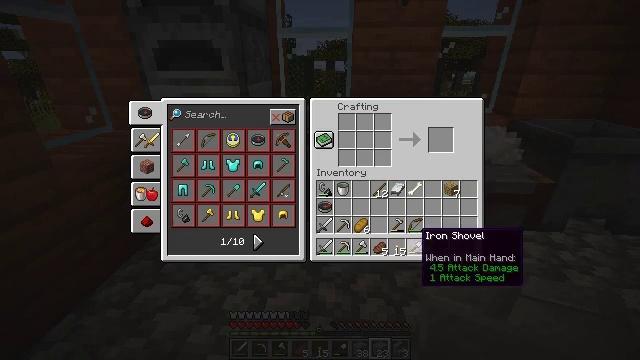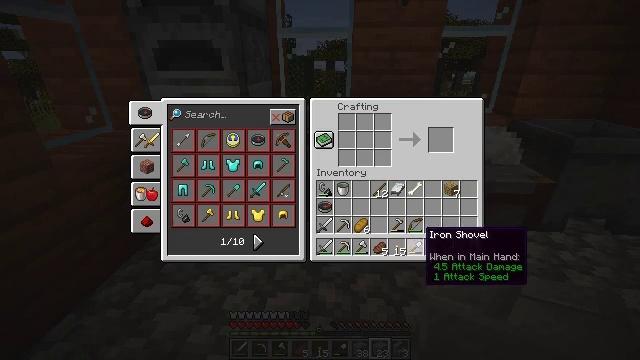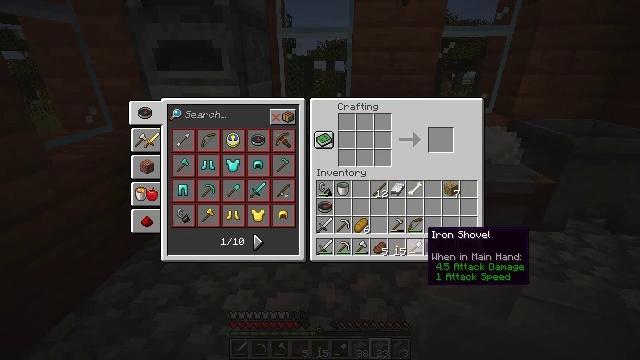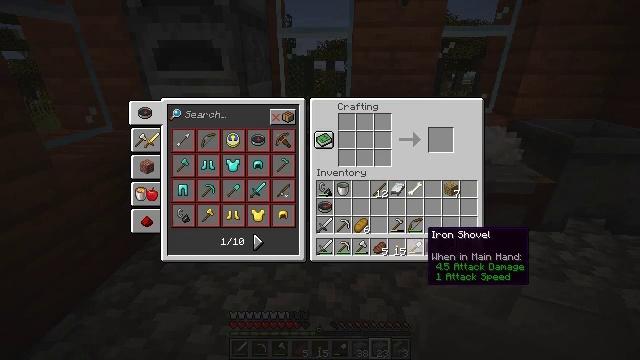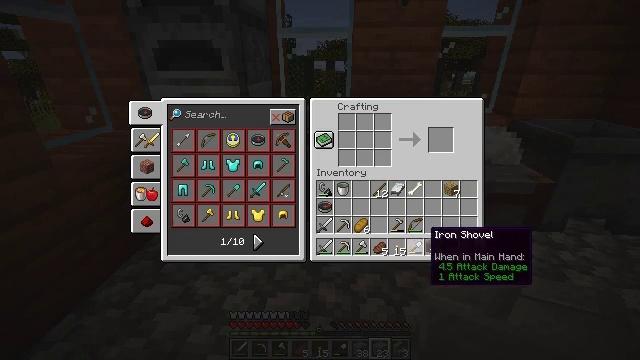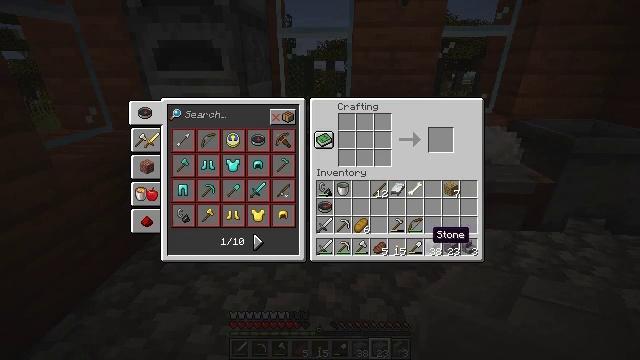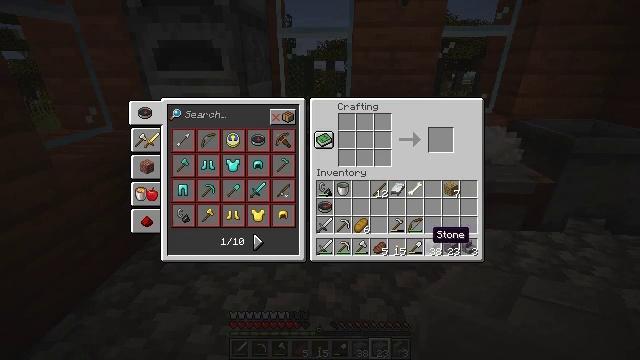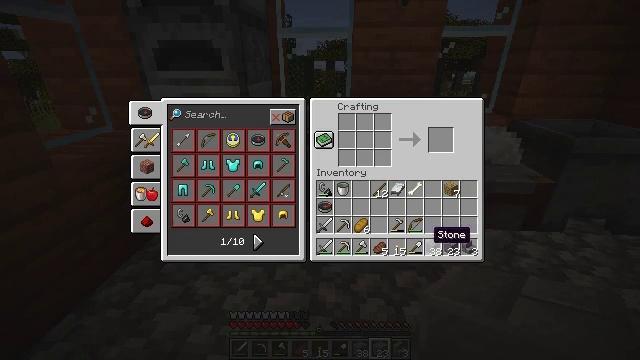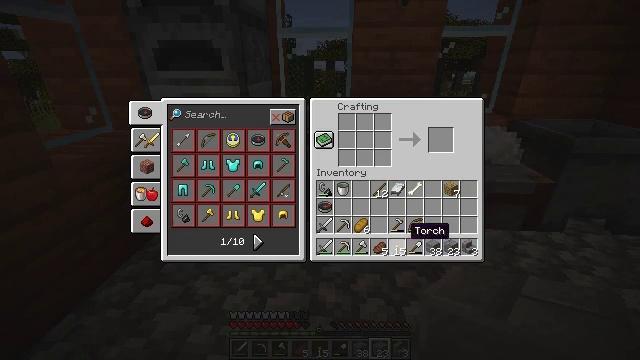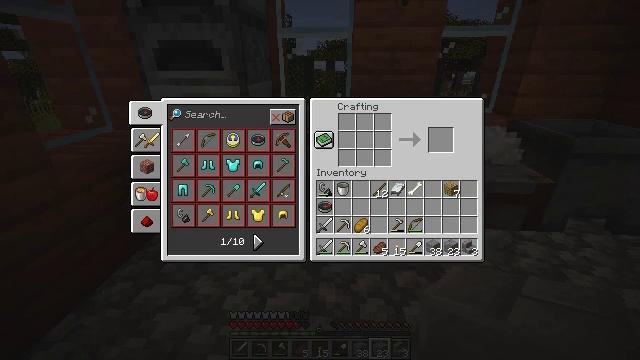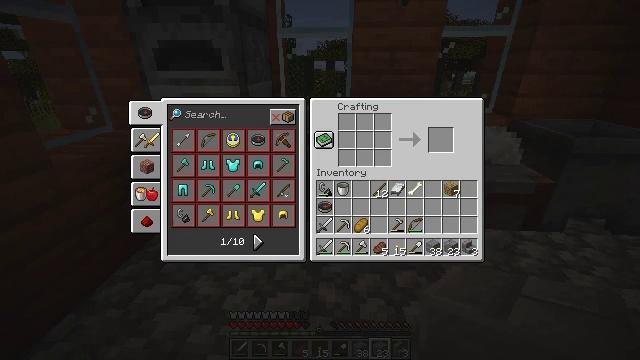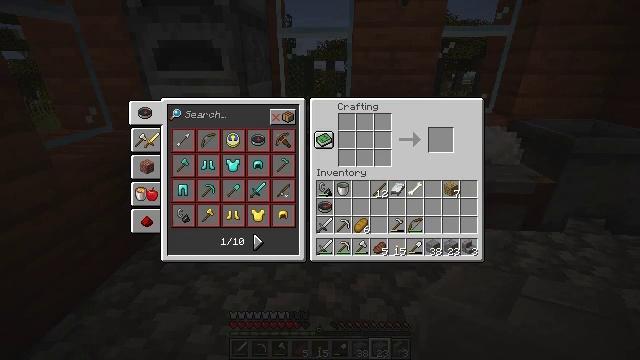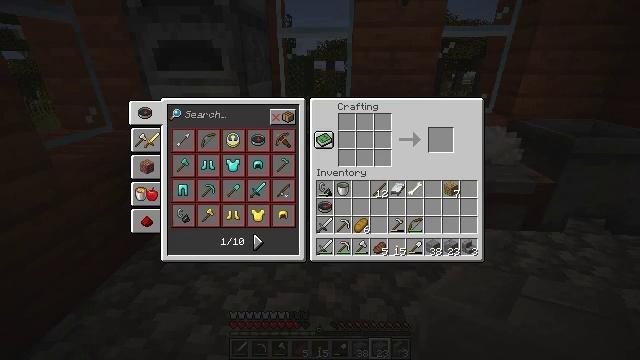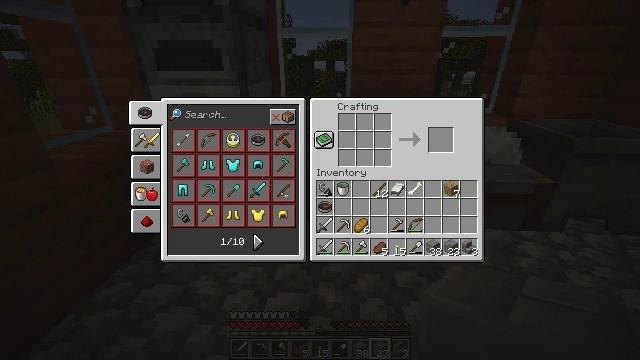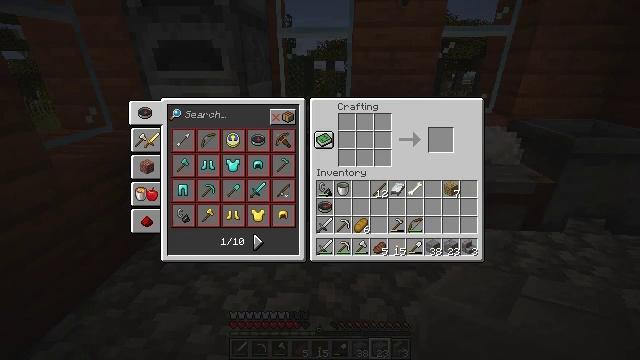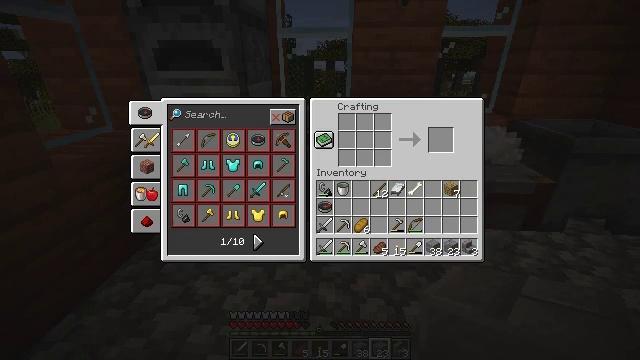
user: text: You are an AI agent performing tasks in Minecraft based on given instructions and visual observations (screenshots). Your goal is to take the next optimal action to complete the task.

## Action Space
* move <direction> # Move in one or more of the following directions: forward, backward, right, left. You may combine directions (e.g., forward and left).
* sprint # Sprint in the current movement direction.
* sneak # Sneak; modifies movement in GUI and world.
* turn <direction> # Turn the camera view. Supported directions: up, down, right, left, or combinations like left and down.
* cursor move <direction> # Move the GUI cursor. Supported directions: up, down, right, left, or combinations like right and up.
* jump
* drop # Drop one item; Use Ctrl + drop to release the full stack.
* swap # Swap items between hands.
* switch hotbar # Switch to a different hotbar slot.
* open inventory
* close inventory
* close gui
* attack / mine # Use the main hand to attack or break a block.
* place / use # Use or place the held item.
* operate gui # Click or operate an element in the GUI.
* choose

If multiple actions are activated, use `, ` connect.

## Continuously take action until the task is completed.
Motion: motion action
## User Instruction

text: Use stone to craft stone bricks.
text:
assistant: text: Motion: no_op
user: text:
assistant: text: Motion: no_op
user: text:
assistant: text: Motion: no_op
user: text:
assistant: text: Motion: no_op
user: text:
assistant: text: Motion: no_op
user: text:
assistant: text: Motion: no_op
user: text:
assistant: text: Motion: no_op
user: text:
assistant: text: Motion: turn left
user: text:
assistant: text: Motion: turn left and up
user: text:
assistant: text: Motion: turn left and up
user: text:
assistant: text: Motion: turn left and up
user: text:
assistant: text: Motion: turn up
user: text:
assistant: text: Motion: no_op
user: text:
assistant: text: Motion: no_op
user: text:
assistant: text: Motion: turn right and down
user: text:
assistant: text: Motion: turn right and down
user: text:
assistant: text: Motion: turn right and down
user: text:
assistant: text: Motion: turn right
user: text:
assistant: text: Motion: turn right and down
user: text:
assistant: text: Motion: turn right
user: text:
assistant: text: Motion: no_op
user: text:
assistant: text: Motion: turn right
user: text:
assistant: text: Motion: turn right
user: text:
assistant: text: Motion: turn right and down
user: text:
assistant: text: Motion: turn right and down
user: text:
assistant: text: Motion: turn right and down
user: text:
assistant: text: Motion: turn right and down
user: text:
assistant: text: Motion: turn right
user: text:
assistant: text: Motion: no_op
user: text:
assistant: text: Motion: turn right and up